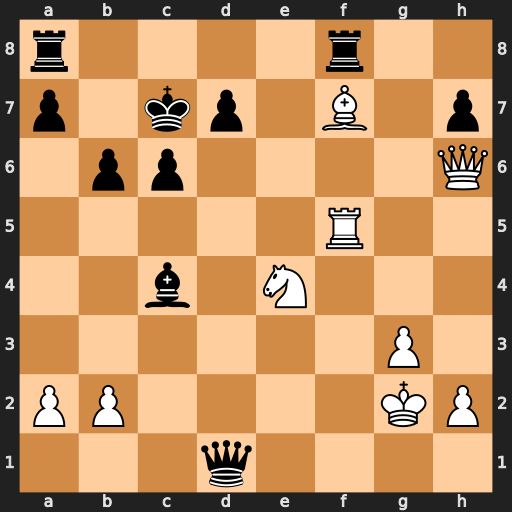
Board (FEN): r4r2/p1kp1B1p/1pp4Q/5R2/2b1N3/6P1/PP4KP/3q4
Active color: w
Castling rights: -
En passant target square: -
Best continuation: Qf4+ d6 Bxc4 Rxf5 Qxf5